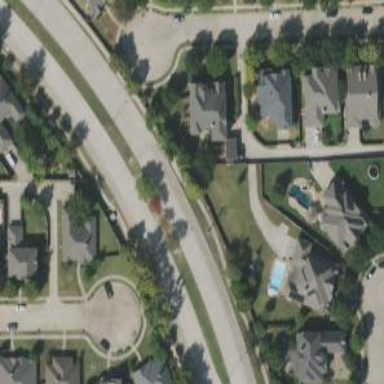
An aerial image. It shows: Secondary road with separate sidewalks.